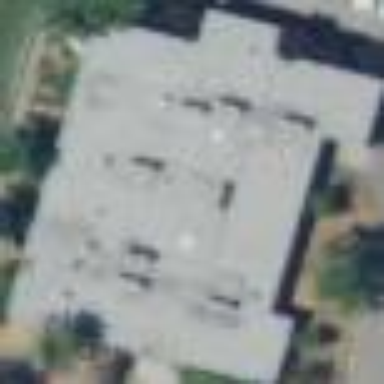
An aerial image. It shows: School building.